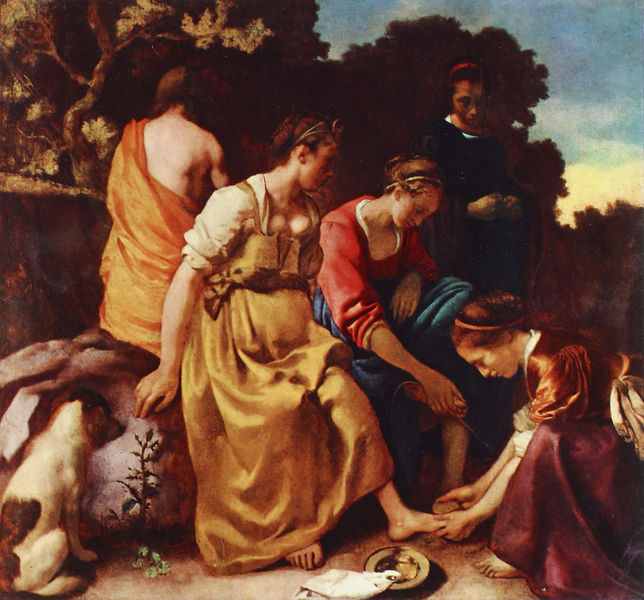
Titel: Bad der Diana
Künstler: Jan Vermeer van Delft
Institution: Den Haag, Mauritshuis
Schlagwörter: blau, fuß, himmel, bäume, frauen, gelb, landschaft, bunt, kleid, hund, tuch, stein, taube, waschen, seife, maria, magdalena, waschung, fusswaschung, religion